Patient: sex M, age 48
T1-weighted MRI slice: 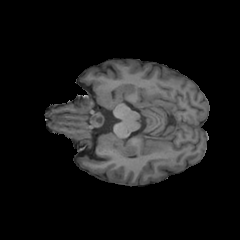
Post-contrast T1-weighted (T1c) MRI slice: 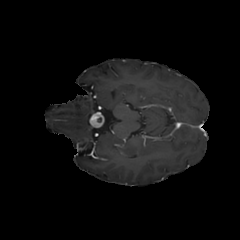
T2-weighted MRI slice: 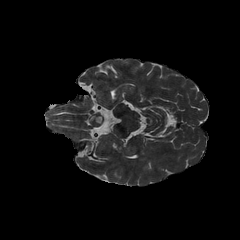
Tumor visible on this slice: no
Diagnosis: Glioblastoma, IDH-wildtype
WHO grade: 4